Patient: sex M, age 67
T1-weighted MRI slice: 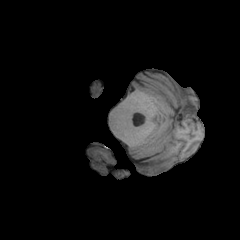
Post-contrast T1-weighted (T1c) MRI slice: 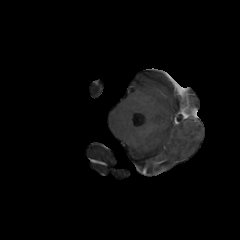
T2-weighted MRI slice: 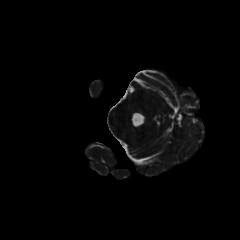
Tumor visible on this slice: no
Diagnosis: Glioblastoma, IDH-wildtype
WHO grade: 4